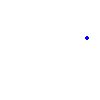
Particle: kaon